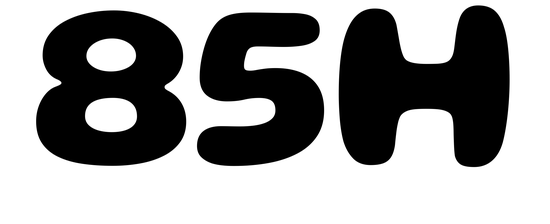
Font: Gluten_Bold